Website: home-depot
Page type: receipt
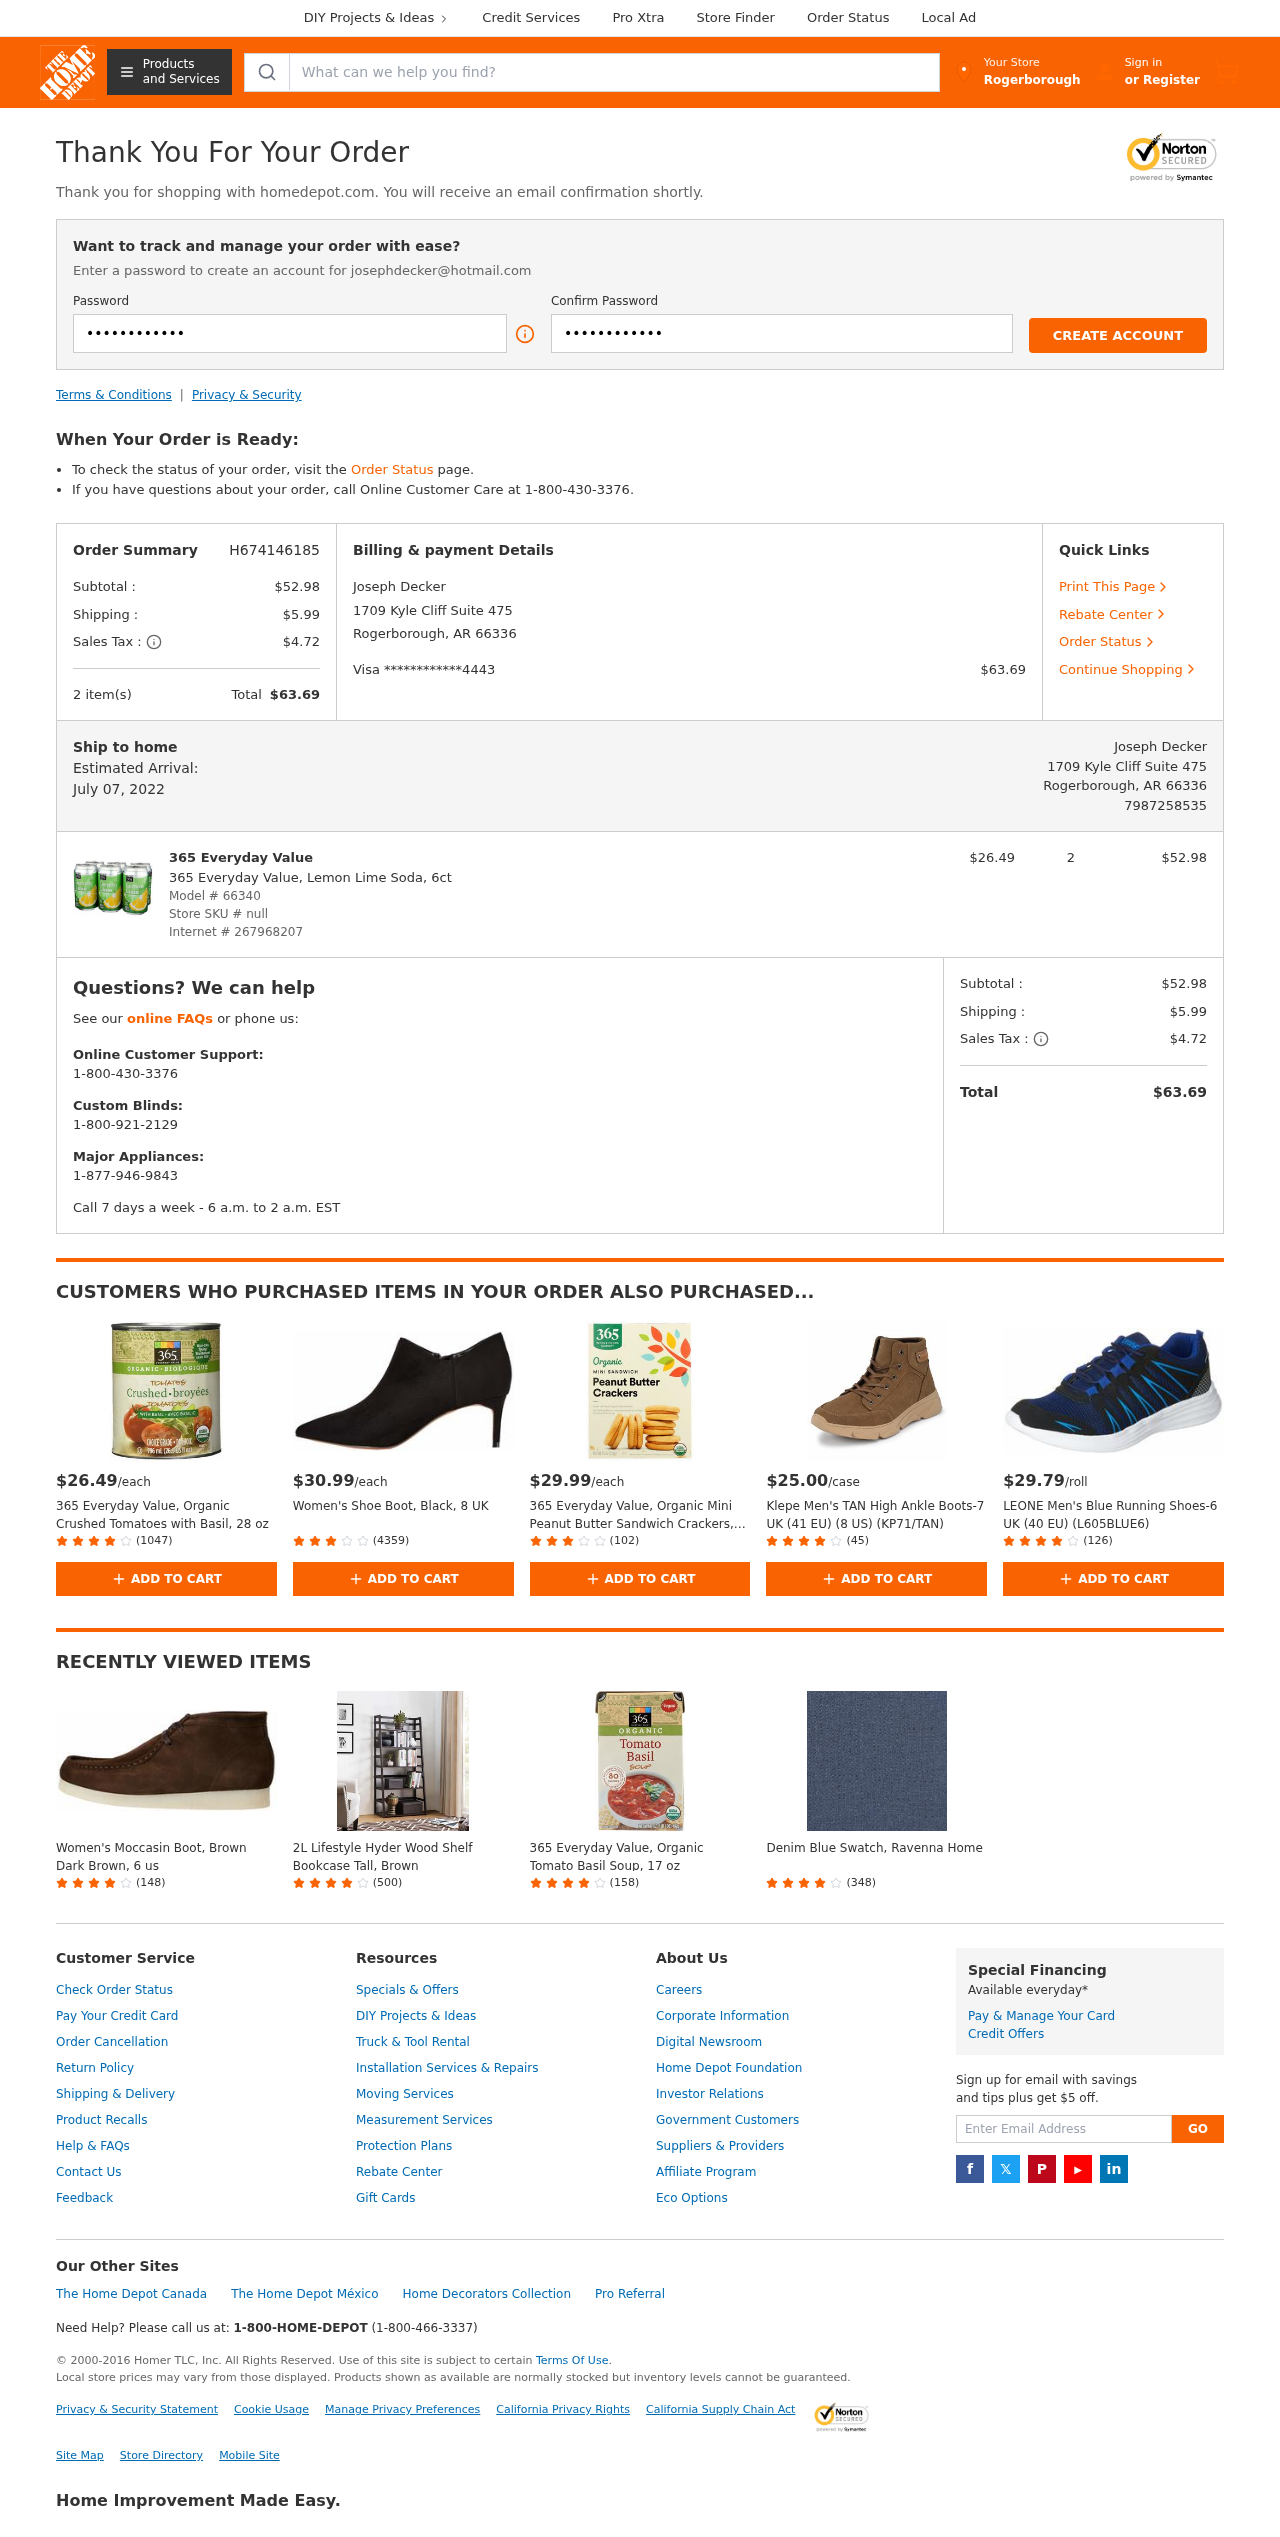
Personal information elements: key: PII_CARD_LAST4
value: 4443
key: PII_CARD_TYPE
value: Visa
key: PII_CITY
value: Rogerborough
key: PII_EMAIL
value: josephdecker@hotmail.com
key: PII_FULLNAME
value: Joseph Decker
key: PII_PHONE
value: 7987258535
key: PII_STREET
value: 1709 Kyle Cliff Suite 475
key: PII_CITY_STATE_ZIP
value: Rogerborough, AR 66336
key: PII_FULLNAME2
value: Joseph Decker
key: PII_STREET2
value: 1709 Kyle Cliff Suite 475
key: PII_CITY_STATE_ZIP2
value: Rogerborough, AR 66336
Product elements: key: PRODUCT1_BRAND
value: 365 Everyday Value
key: PRODUCT1_NAME
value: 365 Everyday Value, Lemon Lime Soda, 6ct
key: PRODUCT1_PRICE
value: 26.49
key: PRODUCT1_QUANTITY
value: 2
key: PRODUCT2_PRICE
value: $26.49
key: PRODUCT2_NAME
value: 365 Everyday Value, Organic Crushed Tomatoes with Basil, 28 oz
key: PRODUCT2_NUM_RATINGS
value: (1047)
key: PRODUCT3_PRICE
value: $30.99
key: PRODUCT3_NAME
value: Women's Shoe Boot, Black, 8 UK
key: PRODUCT3_NUM_RATINGS
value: (4359)
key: PRODUCT4_PRICE
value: $29.99
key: PRODUCT4_NAME
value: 365 Everyday Value, Organic Mini Peanut Butter Sandwich Crackers, 7.5 oz
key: PRODUCT4_NUM_RATINGS
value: (102)
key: PRODUCT5_PRICE
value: $25.00
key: PRODUCT5_NAME
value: Klepe Men's TAN High Ankle Boots-7 UK (41 EU) (8 US) (KP71/TAN)
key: PRODUCT5_NUM_RATINGS
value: (45)
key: PRODUCT6_PRICE
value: $29.79
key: PRODUCT6_NAME
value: LEONE Men's Blue Running Shoes-6 UK (40 EU) (L605BLUE6)
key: PRODUCT6_NUM_RATINGS
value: (126)
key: PRODUCT7_NAME
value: Women's Moccasin Boot, Brown Dark Brown, 6 us
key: PRODUCT7_NUM_RATINGS
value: (148)
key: PRODUCT8_NAME
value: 2L Lifestyle Hyder Wood Shelf Bookcase Tall, Brown
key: PRODUCT8_NUM_RATINGS
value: (500)
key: PRODUCT9_NAME
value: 365 Everyday Value, Organic Tomato Basil Soup, 17 oz
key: PRODUCT9_NUM_RATINGS
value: (158)
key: PRODUCT10_NAME
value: Denim Blue Swatch, Ravenna Home
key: PRODUCT10_NUM_RATINGS
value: (348)
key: PRODUCT_MODEL_NUMBER
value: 66340
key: PRODUCT_INTERNET_NUMBER
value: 267968207
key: PRODUCT1_LINE_TOTAL
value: $52.98
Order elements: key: ORDER_ID
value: H674146185
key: ORDER_SUBTOTAL
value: $52.98
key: ORDER_SHIPPING_COST
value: $5.99
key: ORDER_TAX
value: $4.72
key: ORDER_NUM_ITEMS
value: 2 item(s)
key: ORDER_TOTAL
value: $63.69
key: ORDER_DELIVERY_DATE
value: July 07, 2022
Search elements: key: HEADER_SEARCH
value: What can we help you find?
Other elements: key: STORE_SKU
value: null